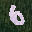
Label: 6